Question: I wrote a simple gnuplot shell script
'''
#!/usr/bin/gnuplot
reset
set terminal png
set xlabel "Time"
set ylabel "Prime and Probe #"
plot "file.dat" with points
'''

Notice that there is an annoying "file.dat" on the upper right corner. How can I remove that?
gnuplot Version 4.6 patchlevel 4
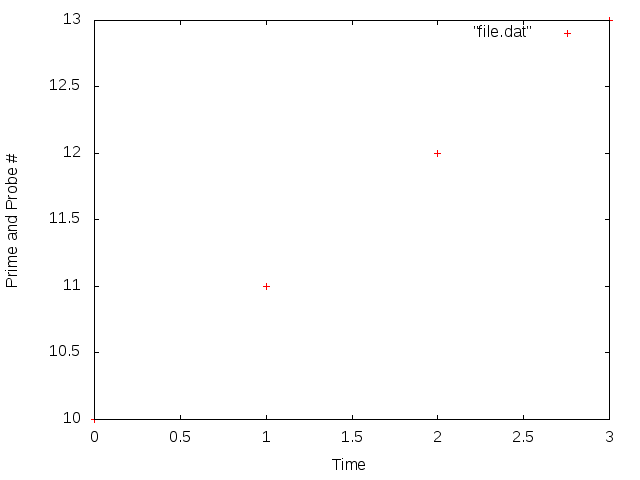
Answer: Use the 'title' parameter to change the key
'''
plot "file.dat" title "my title"
'''
or remove it for a single plot
'''
plot "file.dat" notitle
'''
or remove it for all plots with
'''
unset key
'''